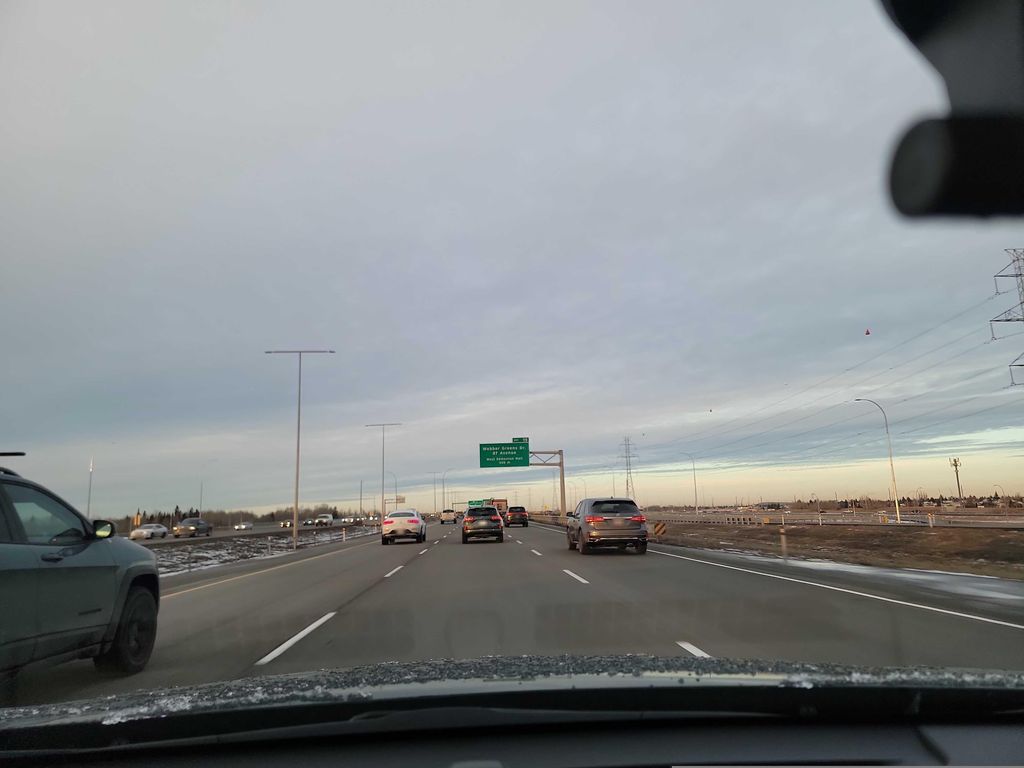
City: edmonton